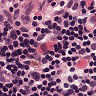
Metastatic tissue present: no